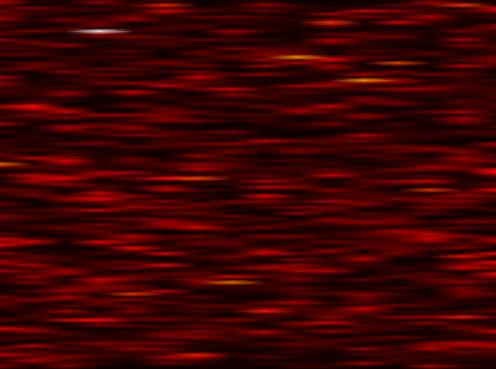
Label: FOFDM